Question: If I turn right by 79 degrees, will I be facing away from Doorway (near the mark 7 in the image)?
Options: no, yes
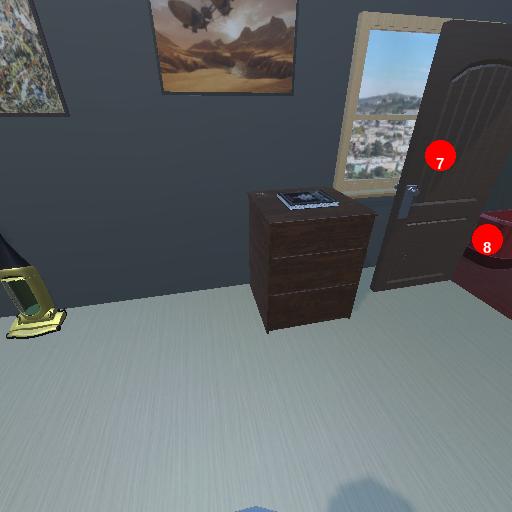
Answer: no